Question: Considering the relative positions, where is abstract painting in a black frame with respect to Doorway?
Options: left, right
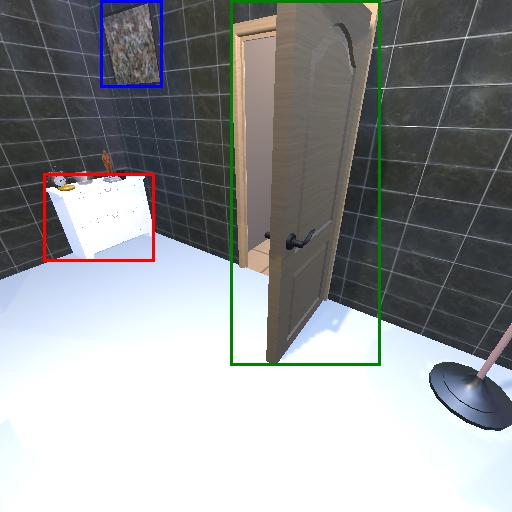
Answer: left